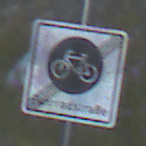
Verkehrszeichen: EndeFahrradstrasse
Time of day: SunriseSunset
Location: Outdoor (RoadRail)
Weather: Clear
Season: NotSpecified
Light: Natural